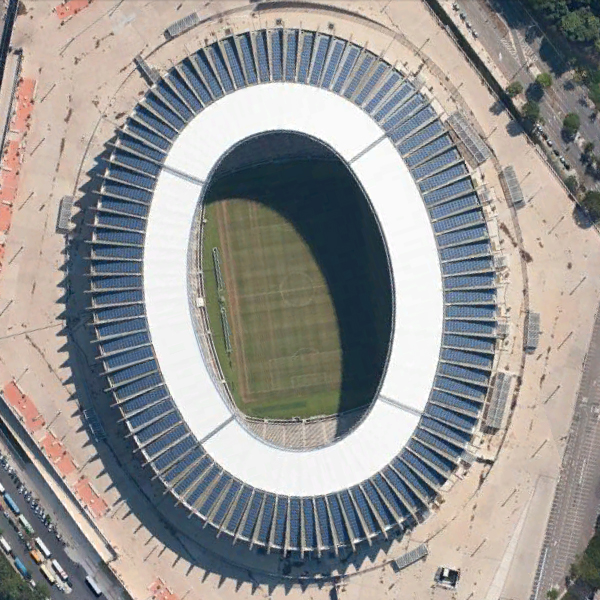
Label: Stadium